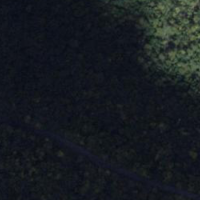
EUNIS habitat code: 41
Species observed at this site:
Pimpinella major
Astrantia major
Neottia ovata
Gymnadenia conopsea